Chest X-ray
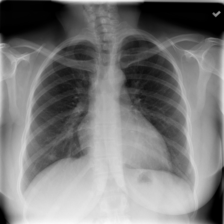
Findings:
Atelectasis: negative
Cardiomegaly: negative
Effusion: negative
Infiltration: negative
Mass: negative
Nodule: positive
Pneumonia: negative
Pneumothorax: negative
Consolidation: negative
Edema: negative
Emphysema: negative
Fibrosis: negative
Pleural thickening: negative
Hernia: negative